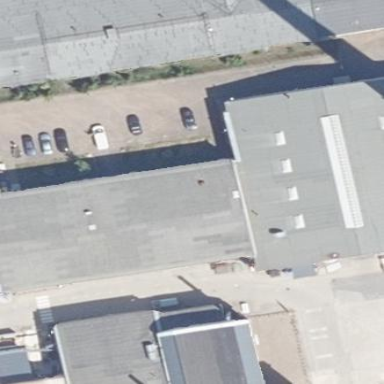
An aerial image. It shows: Commercial building.